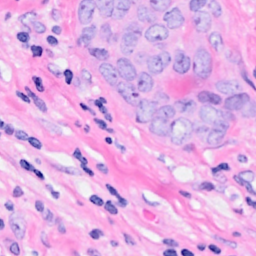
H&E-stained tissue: Breast